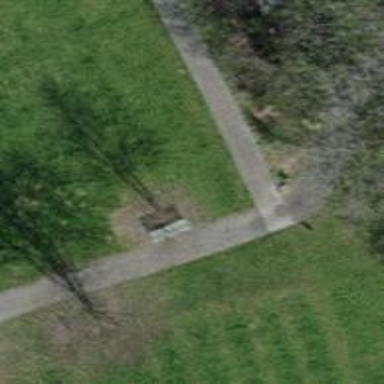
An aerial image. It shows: Bench.